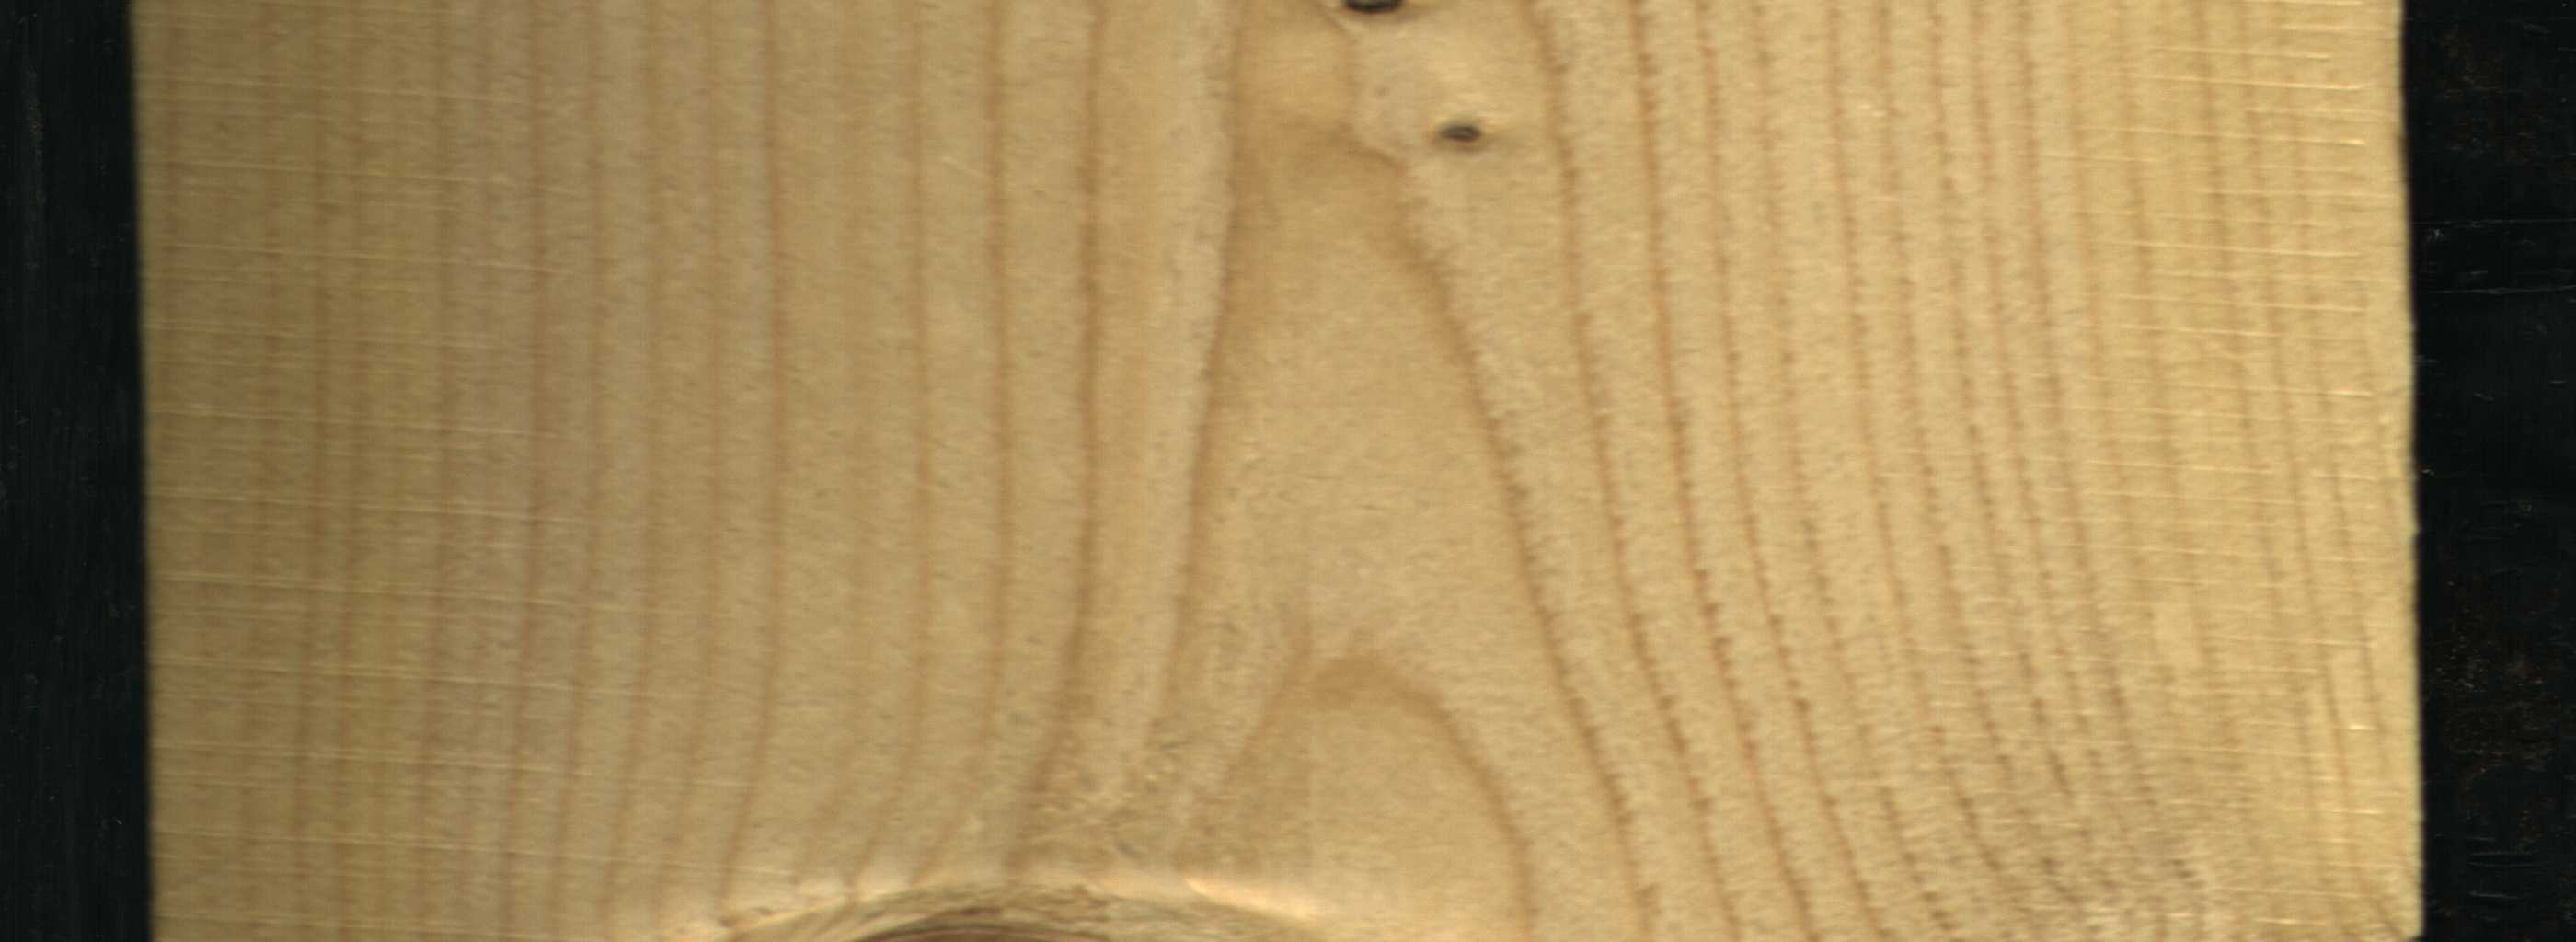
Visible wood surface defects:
Dead_Knot
Live_Knot
Live_Knot